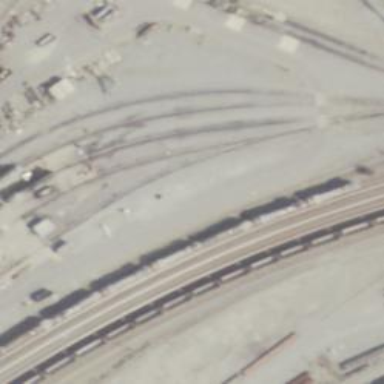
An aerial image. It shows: Railway yard used for servicing trains.